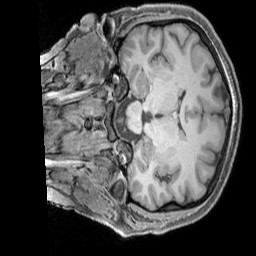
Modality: T1w
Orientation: coronal
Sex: female
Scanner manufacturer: siemens
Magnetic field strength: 3 T
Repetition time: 2.3 s
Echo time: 0.00226 s